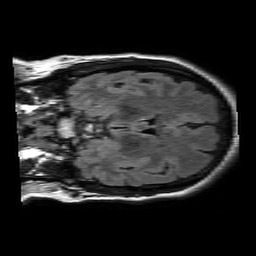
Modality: FLAIR
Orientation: coronal
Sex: female
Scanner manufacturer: philips
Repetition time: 11 s
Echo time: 0.125 s